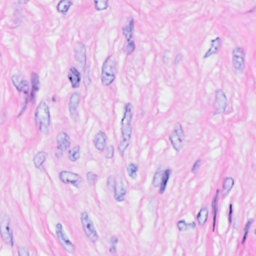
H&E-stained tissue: Breast